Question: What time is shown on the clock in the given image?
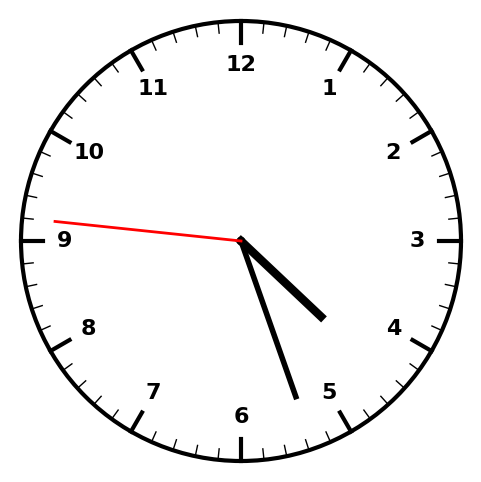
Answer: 04:26:46